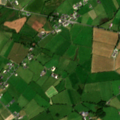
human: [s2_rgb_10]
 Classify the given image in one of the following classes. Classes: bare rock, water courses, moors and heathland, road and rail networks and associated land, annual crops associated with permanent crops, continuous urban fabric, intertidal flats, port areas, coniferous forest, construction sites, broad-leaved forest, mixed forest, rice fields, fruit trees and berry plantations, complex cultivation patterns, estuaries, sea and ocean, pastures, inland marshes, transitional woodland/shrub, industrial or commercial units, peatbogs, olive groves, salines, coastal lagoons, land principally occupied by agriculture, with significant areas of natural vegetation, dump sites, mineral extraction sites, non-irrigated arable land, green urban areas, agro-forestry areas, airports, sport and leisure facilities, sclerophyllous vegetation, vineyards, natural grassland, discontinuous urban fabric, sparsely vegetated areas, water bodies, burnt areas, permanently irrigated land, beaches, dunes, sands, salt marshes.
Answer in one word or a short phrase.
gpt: pastures